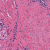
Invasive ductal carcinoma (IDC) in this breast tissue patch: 0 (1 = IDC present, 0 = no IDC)